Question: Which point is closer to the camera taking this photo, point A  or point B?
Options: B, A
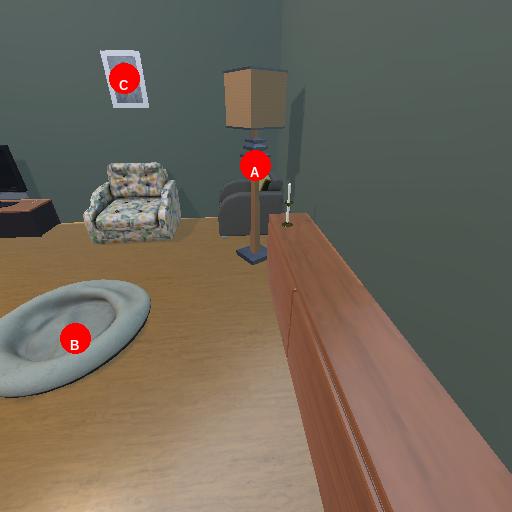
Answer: B